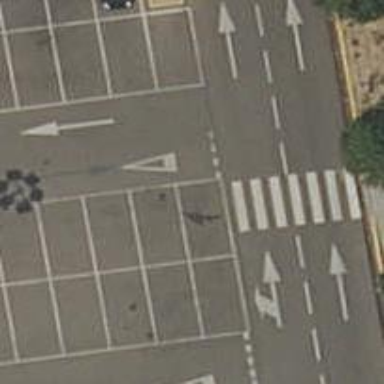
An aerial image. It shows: Marked crossing on footway. The crossing has visible markings.